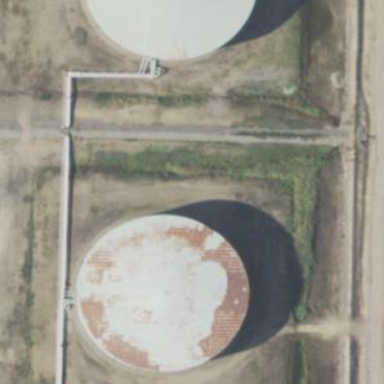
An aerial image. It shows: Silo structure created by man.